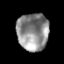
Tissue: prostate
Cell type: T cells
Senescence score: 0.2422
Nuclear area (px): 1159
Mean DAPI intensity: 141.939